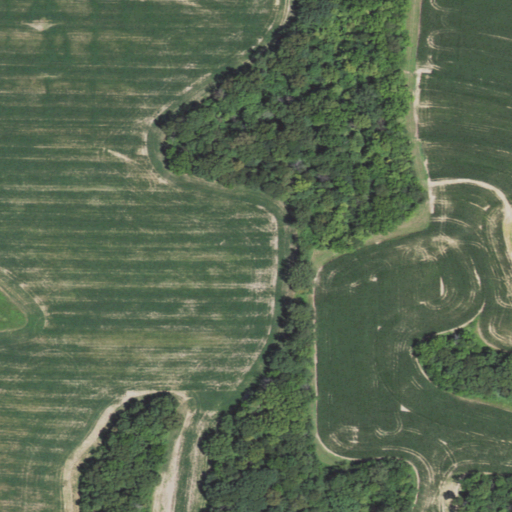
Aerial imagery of mountain in Illinois named Haney Hill containing cultivated crops, deciduous forest, and pasture